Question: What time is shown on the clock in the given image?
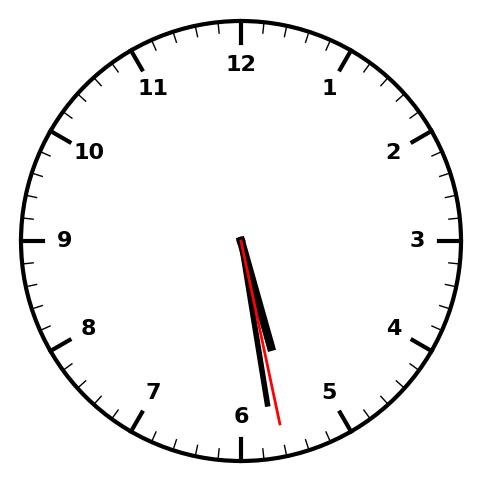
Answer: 05:28:28